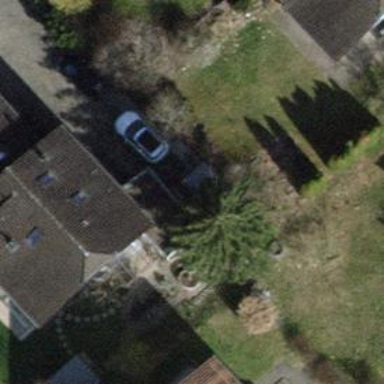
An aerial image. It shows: Semidetached house.